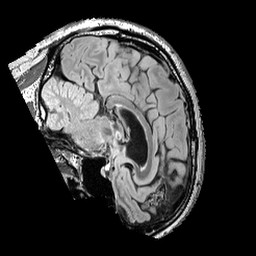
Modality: FLAIR
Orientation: sagittal
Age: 43
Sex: male
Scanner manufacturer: siemens
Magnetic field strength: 3 T
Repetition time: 5 s
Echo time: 0.387 s